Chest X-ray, PA view. Patient: 60 years old, sex F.
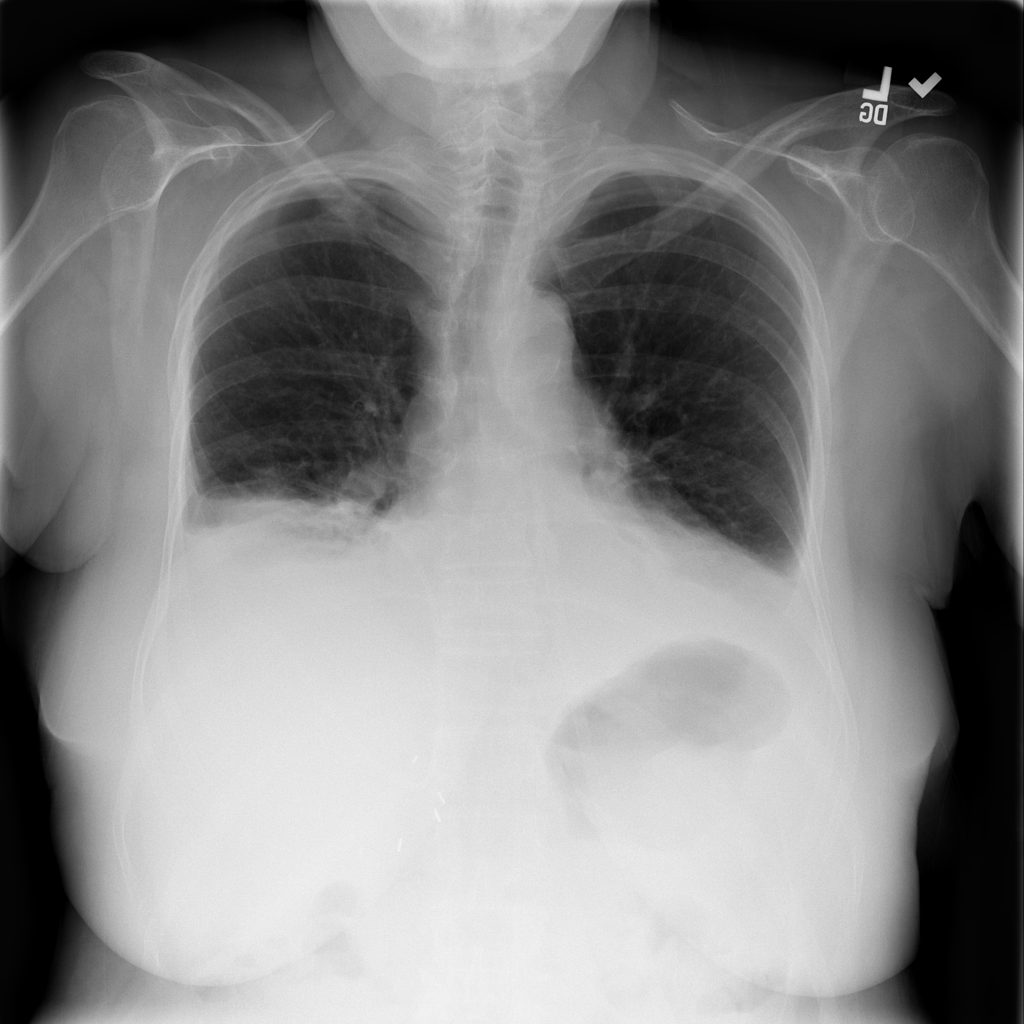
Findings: Atelectasis, Effusion